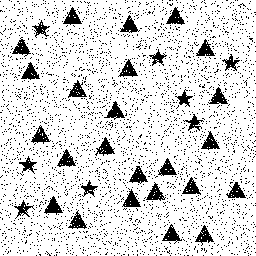
Squares: 0
Triangles: 24
Stars: 8
Total shapes: 32